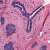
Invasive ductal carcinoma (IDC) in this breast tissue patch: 0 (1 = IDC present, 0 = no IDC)